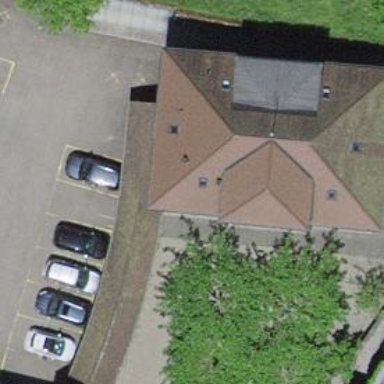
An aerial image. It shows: Police building.